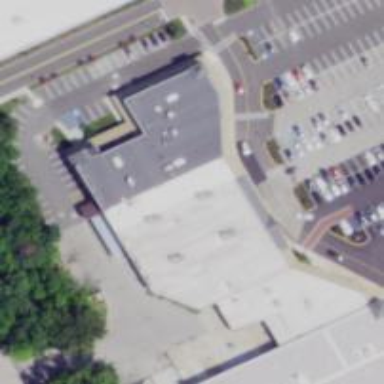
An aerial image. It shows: Retail building.